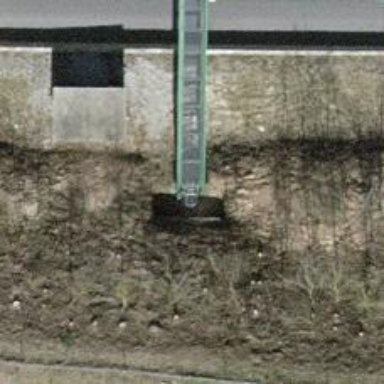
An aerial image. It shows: Gantry structure.